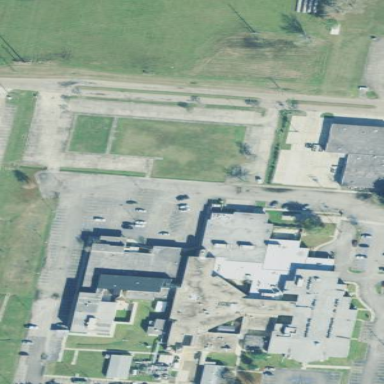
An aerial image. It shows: Hospital.